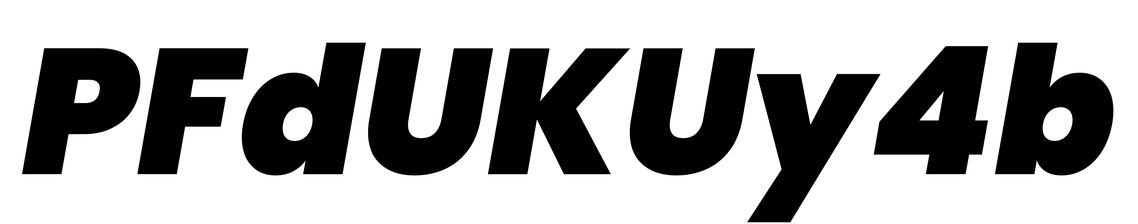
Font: Poppins-BlackItalic